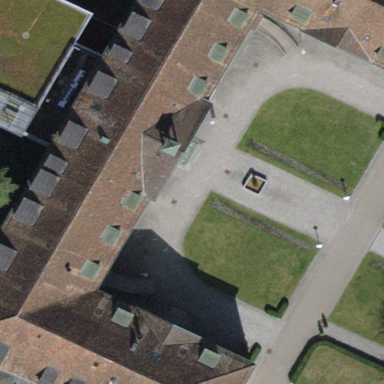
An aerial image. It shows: Part of hospital building.